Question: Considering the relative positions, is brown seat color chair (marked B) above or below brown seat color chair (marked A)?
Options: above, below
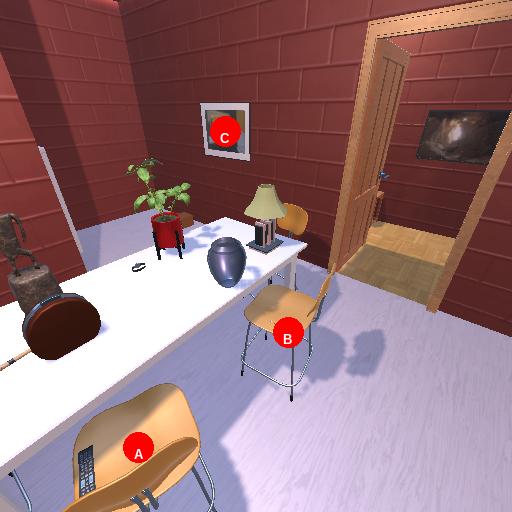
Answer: above